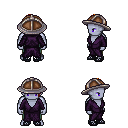
a pixel art fantasy rpg character, male body template, dark elf, purple skin, purple robe, teal pants, light blonde long mohawk hairstyle, chain helm, ghillies, four views (front, back, left, right), 2x2 character sprite sheet, small pixel art, hard edges, no anti-aliasing